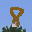
Label: 8